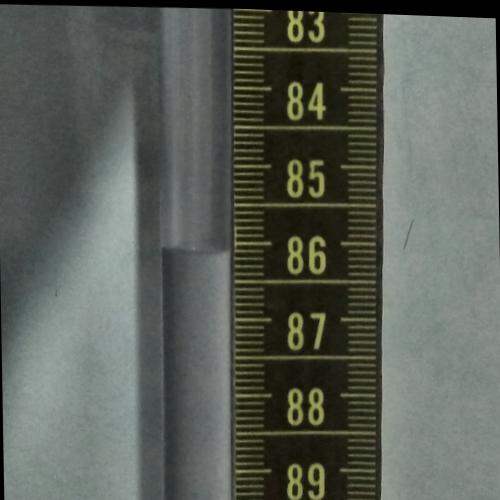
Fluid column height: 86.1 cm